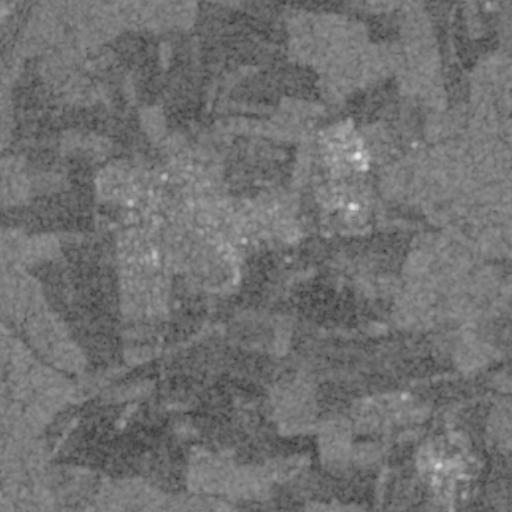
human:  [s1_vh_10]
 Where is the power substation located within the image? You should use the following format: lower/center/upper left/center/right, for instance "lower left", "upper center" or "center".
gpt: The power substation is located in the lower center of the image.
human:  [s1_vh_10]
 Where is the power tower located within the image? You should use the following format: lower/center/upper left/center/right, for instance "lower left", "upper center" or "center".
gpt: The power tower is located in the right of the image.
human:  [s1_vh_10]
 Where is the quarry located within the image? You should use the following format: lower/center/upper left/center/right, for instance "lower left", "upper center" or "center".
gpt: The quarry is located in the lower right of the image.
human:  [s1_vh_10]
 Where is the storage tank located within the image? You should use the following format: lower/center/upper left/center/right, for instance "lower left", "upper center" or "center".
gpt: The storage tank is located in the lower center of the image.
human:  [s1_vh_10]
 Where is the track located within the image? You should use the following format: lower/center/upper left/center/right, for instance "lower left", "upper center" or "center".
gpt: The track is located in the center left of the image.
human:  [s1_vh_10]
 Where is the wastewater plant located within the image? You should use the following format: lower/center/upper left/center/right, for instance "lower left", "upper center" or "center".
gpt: The wastewater plant is located in the center right of the image.
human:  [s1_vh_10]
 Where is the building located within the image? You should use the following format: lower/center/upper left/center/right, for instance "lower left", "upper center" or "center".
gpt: There is no building in the image.

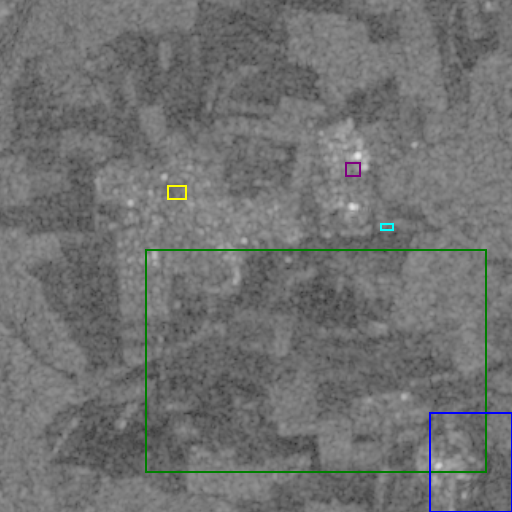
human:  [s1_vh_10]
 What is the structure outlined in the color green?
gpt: The structure outlined in green is a crop field.
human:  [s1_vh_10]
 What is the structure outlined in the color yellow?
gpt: The structure outlined in yellow is a park.
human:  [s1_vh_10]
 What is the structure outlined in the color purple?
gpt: The structure outlined in purple is a parking lot.
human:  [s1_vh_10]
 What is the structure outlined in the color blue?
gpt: The structure outlined in blue is a quarry.
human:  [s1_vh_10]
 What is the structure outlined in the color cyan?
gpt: The structure outlined in cyan is a wastewater plant.
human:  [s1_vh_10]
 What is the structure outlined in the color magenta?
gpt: There is no magenta outline.